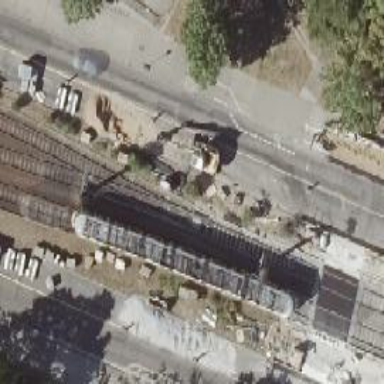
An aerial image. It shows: Railway switch.